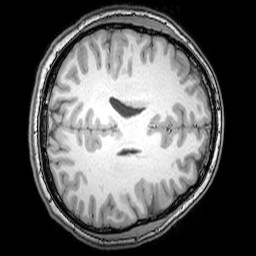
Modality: T1w
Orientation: axial
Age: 24
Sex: male
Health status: healthy
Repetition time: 0.081 s
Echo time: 0.037 s